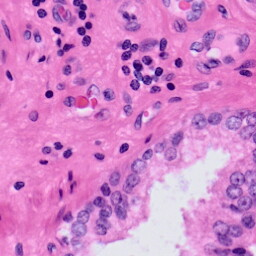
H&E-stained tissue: Prostate